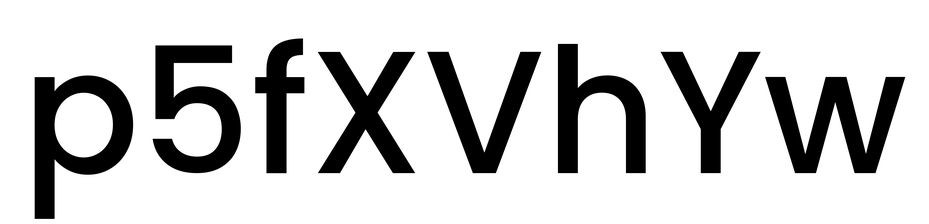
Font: Poppins-Medium